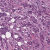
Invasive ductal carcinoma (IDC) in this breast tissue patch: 1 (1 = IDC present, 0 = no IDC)